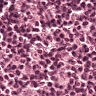
Metastatic tissue present: no